Question: I've seen some Google apps and code samples using XLIFF tags to wrap variables. I see some great advantages in doing this, especially for replacing non-descriptive format arguments such as '%1$s'.
Unfortunately, XLIFF doesn't seem to integrate well into ADT. Take the following string resource, for instance:
'''
<resources
xmlns:xliff="urn:oasis:names:tc:xliff:document:1.2"
xmlns:tools="http://schemas.android.com/tools">
<string name="share_with_application">
Share your score of <xliff:g id="score" example="1337">%1$s</xliff:g>
with <xliff:g id="application_name" example="Bluetooth">%2$s</xliff:g>!
</string>
</resources>
'''

In the above example, the string is truncated after the first '<xliff>' tag. One would also expect the 'example' attribute to be used, resulting in a graphical preview showing:
> Share your score of 1337 with Bluetooth!
Is there presently any merit to using XLIFF tags in my strings resources?
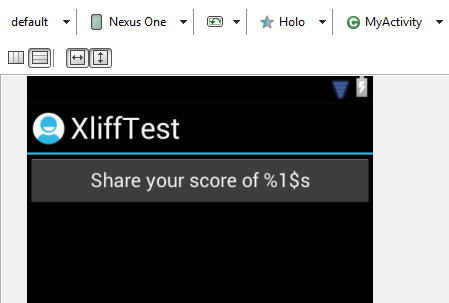
Answer: We've just added support for this in Android Studio, for version 0.3:
<URL>